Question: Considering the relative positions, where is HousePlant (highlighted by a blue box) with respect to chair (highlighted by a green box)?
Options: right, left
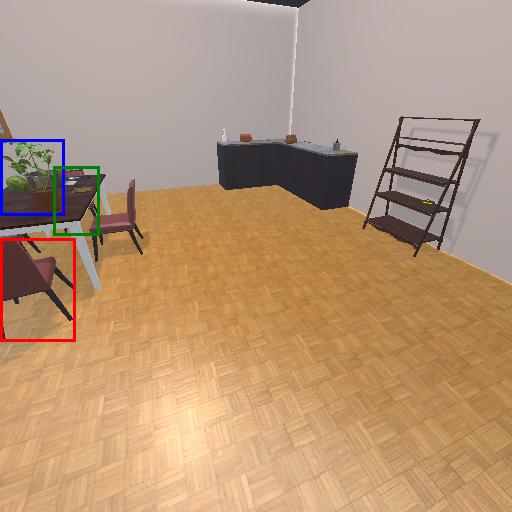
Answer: right